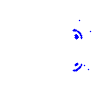
Particle: pion